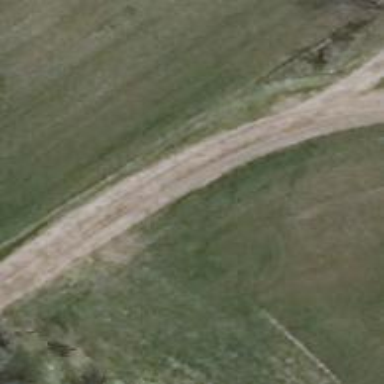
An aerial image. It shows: Track with compacted grade3 surface.